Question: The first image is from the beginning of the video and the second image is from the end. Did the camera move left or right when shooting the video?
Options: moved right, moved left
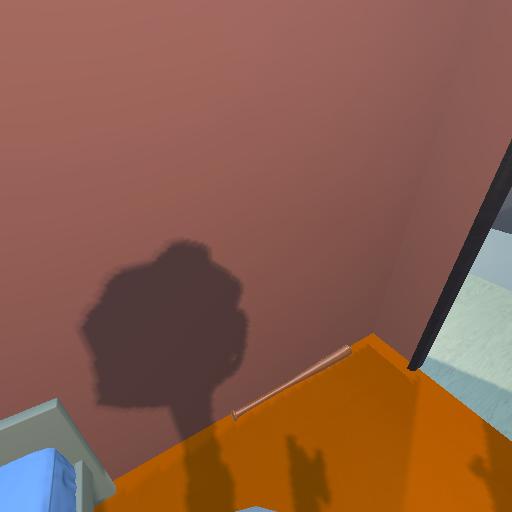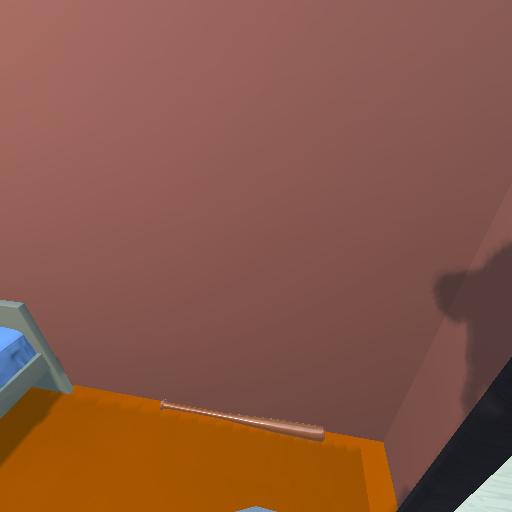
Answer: moved right